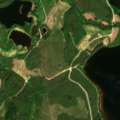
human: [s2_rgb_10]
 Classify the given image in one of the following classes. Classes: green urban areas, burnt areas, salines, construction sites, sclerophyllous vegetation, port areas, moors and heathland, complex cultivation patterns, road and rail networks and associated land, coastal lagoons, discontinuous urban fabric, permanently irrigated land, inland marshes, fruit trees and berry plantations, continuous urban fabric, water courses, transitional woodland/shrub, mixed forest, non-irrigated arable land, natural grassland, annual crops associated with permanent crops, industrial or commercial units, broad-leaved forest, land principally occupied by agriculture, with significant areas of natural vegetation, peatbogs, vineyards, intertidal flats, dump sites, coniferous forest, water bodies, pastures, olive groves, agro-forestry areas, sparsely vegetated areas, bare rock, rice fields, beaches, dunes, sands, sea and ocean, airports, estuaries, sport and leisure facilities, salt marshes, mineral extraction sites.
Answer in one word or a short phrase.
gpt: coniferous forest, mixed forest, water bodies